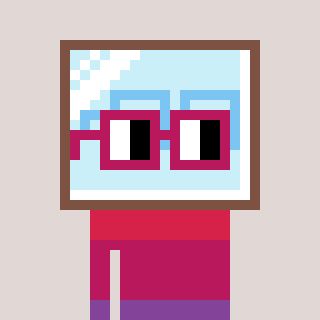
a pixel art character with square dark red glasses, a mirror-shaped head and a bege-colored body on a warm background